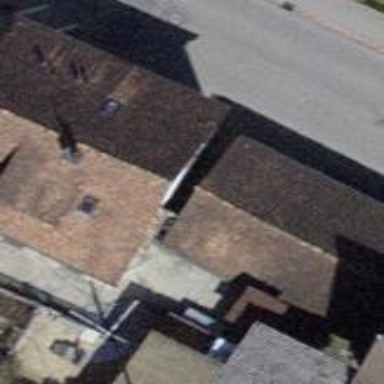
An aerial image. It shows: Garage building.